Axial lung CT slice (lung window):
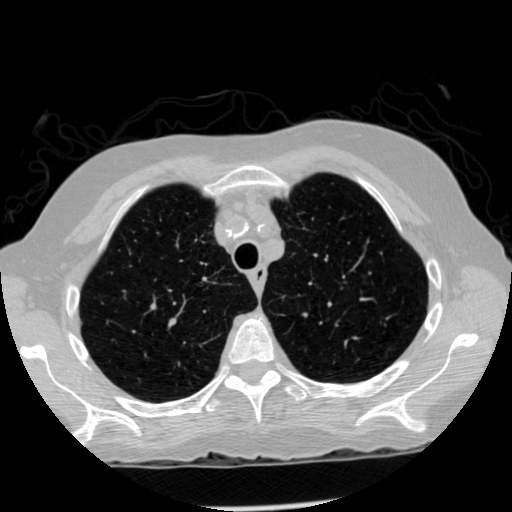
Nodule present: no